Field crop: tomato
Growth stage: 2
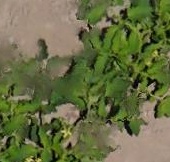
Species: tomato